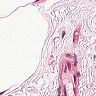
Metastatic tissue present: no